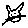
Label: cat